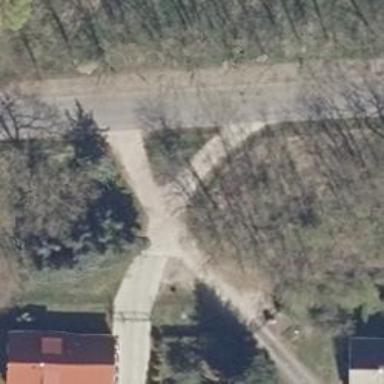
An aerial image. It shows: Concrete driveway designated as service road.